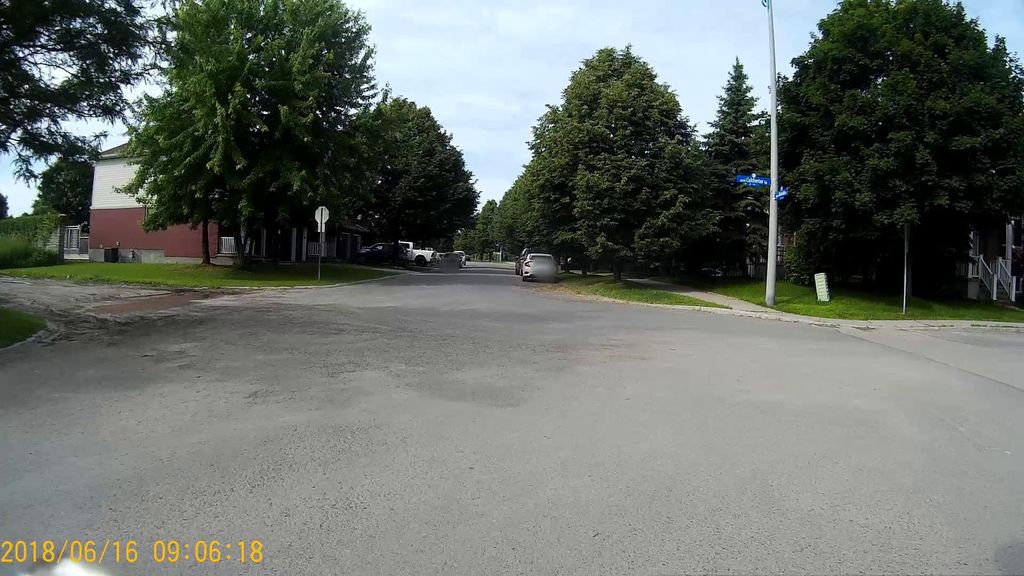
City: ottawa-gatineau